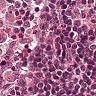
Metastatic tissue present: no